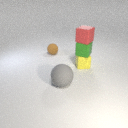
small red rubber cube above small green rubber cube